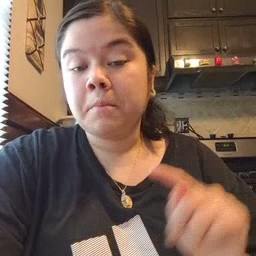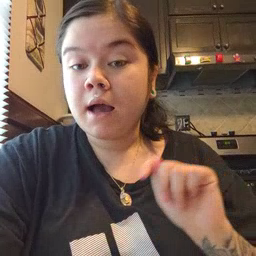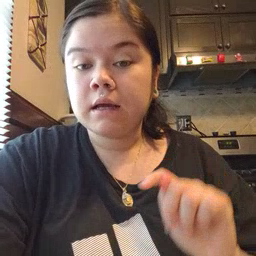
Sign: potty